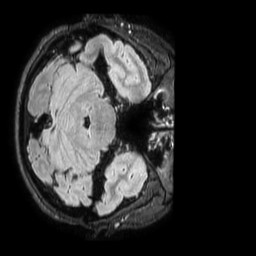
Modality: FLAIR
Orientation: axial
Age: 62
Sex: male
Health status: ill
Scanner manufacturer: philips
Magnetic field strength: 3 T
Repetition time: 4.8 s
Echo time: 0.34 s